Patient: sex M, age 54
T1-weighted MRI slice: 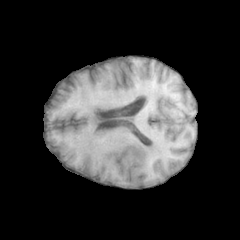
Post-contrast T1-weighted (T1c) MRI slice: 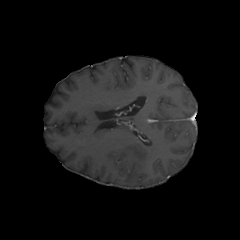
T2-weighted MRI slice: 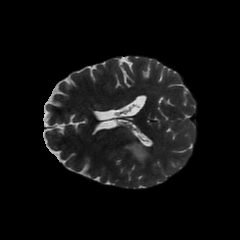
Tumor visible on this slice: yes
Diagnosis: Glioblastoma, IDH-wildtype
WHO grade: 4